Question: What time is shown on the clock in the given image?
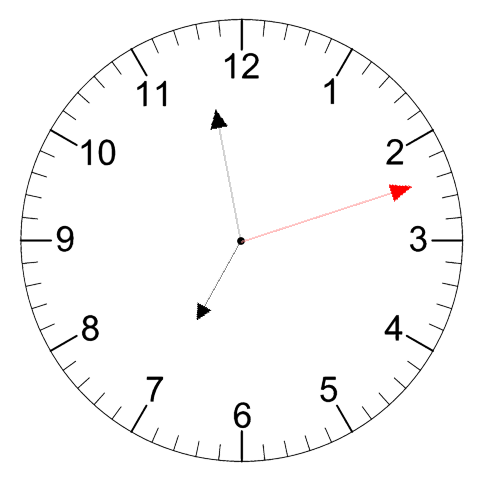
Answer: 06:58:12